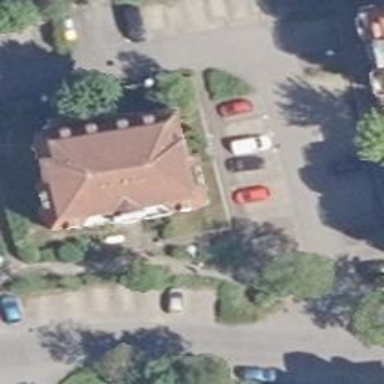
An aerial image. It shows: Image showing building with apartments.